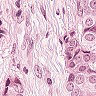
Metastatic tissue present: yes